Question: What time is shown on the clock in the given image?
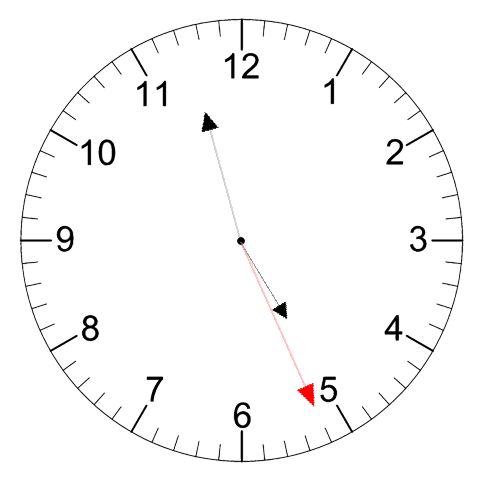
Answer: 04:57:26